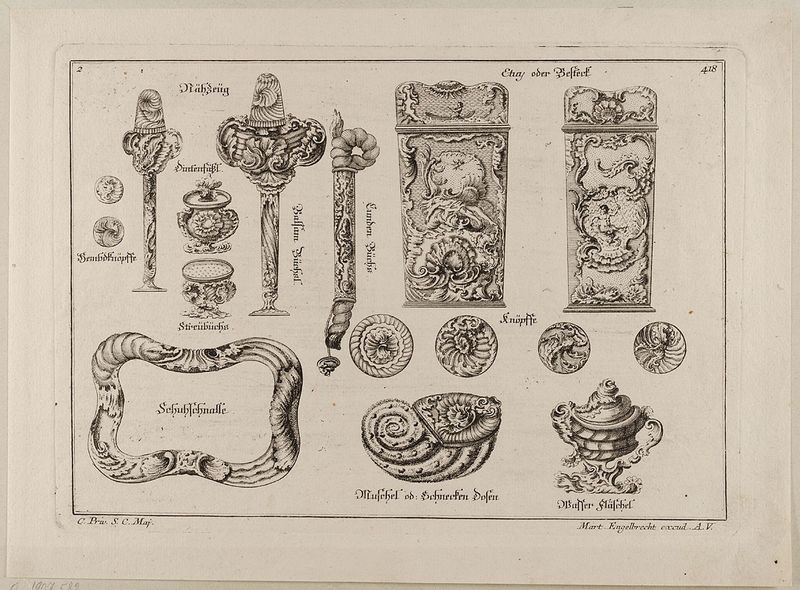
Titel: Dekorationsentwürfe für Alltagsgegenstände
Künstler: Martin Engelbrecht
Standort: Hamburg
Institution: Museum für Kunst und Gewerbe Hamburg
Schlagwörter: lampe, muster, ornament, barock, rahmen, brosche, rokoko, grafik, graphik, detail, fotografie, photographie, spange, schnalle, druck, druckgraphik, druckgrafik, radierung, kunstgewerbe, volute, schnecke, kunsthandwerk, rocaille, style, reproduktionen, schuhschnalle, barockzeit, barockzeitalter, industriedesign, druckerzeugnisse, muschelwerk, behälter, ornamentstich, vorlageblätter, schubschnalle, medailleornament, ornamenteschwarz, bauform